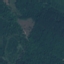
Land use / land cover class: Forest